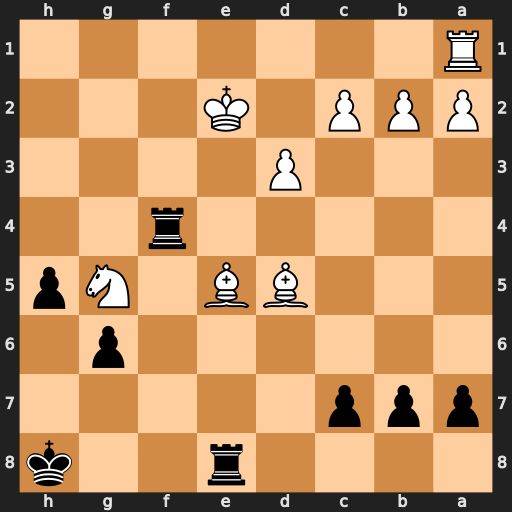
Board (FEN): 4r2k/ppp5/6p1/3BB1Np/5r2/3P4/PPP1K3/R7
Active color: b
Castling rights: -
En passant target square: -
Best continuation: Rxe5+ Be4 Rxg5